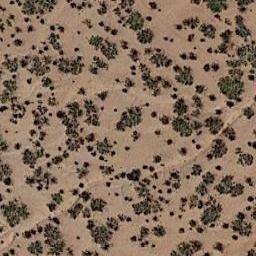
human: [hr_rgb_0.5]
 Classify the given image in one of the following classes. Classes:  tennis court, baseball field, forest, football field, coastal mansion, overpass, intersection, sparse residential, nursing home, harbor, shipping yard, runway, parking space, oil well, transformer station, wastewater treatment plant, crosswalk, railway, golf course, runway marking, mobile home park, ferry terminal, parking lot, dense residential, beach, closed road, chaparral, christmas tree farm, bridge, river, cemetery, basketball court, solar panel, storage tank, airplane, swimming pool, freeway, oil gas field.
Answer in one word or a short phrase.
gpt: chaparral